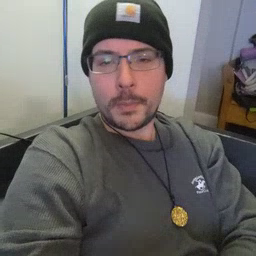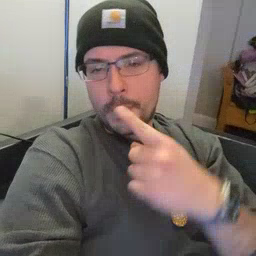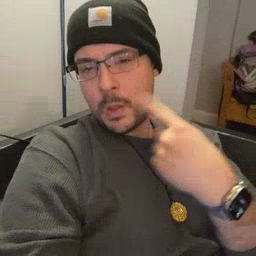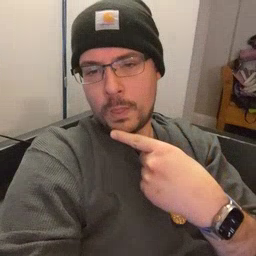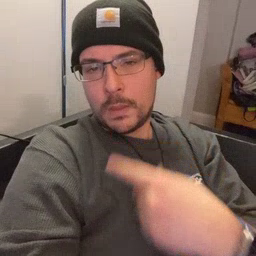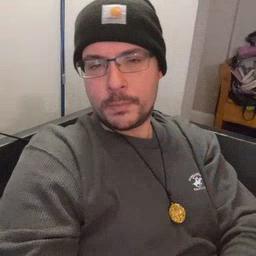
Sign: mouth